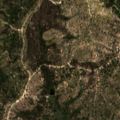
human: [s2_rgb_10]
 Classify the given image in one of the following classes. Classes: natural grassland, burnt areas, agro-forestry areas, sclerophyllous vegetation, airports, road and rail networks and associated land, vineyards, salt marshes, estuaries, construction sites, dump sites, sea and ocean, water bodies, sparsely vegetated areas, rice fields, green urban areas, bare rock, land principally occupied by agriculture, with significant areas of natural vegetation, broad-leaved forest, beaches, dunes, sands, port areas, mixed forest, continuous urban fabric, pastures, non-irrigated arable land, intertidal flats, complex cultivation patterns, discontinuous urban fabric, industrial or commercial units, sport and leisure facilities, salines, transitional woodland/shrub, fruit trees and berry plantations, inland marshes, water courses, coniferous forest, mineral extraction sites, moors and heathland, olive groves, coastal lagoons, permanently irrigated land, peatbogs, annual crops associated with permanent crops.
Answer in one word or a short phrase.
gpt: broad-leaved forest, coniferous forest, mixed forest